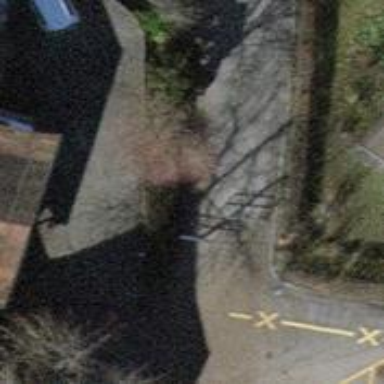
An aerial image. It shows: Cycle barrier.